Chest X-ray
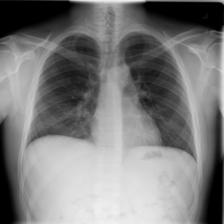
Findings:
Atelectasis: negative
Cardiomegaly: negative
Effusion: negative
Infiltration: negative
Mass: negative
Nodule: negative
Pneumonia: negative
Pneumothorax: negative
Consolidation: negative
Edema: negative
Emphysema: negative
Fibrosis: negative
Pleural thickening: negative
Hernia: negative